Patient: sex M, age 36
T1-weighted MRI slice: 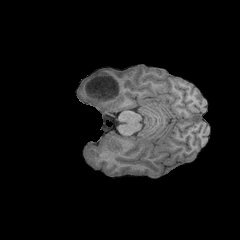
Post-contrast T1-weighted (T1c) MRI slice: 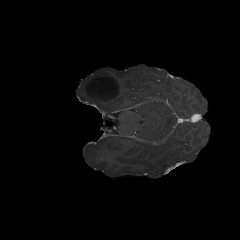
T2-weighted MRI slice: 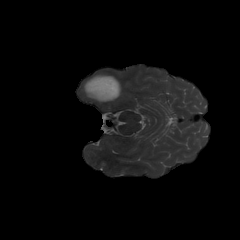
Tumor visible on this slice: yes
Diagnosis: Astrocytoma, IDH-mutant
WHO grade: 3